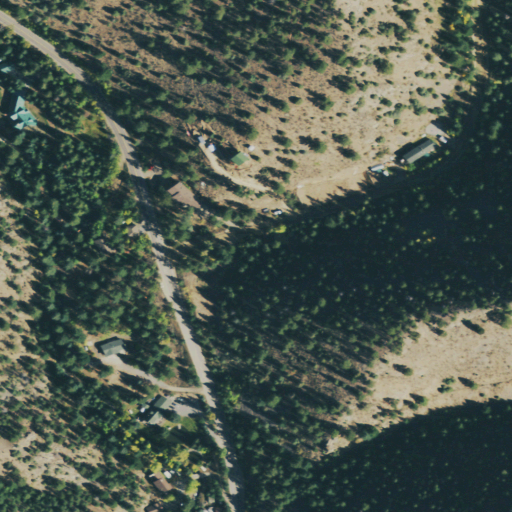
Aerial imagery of valley in Colorado named York Gulch containing evergreen forest, shrub, open development, grassland, low intensity development, woody wetlands, and medium intensity development